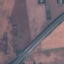
Land use / land cover class: Highway